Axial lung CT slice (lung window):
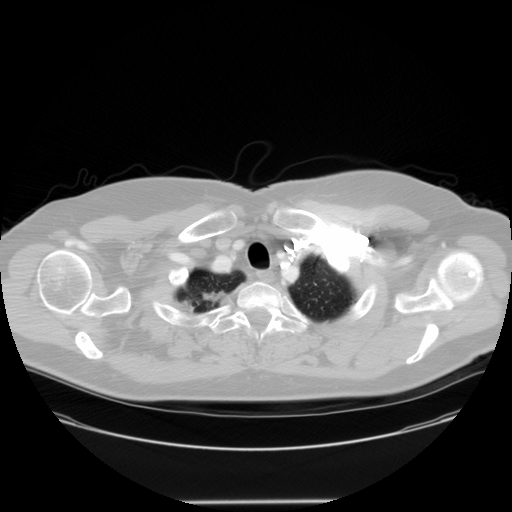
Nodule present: no